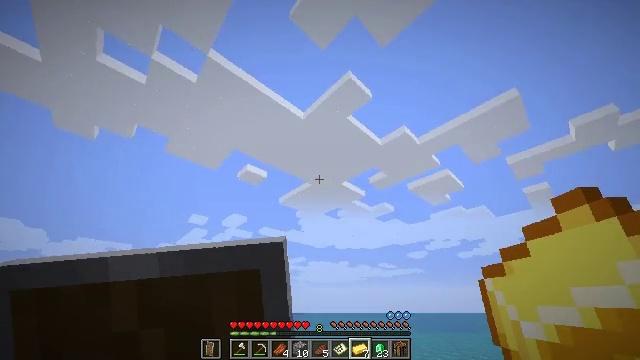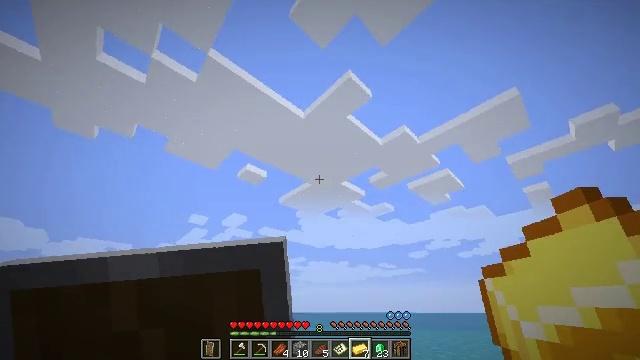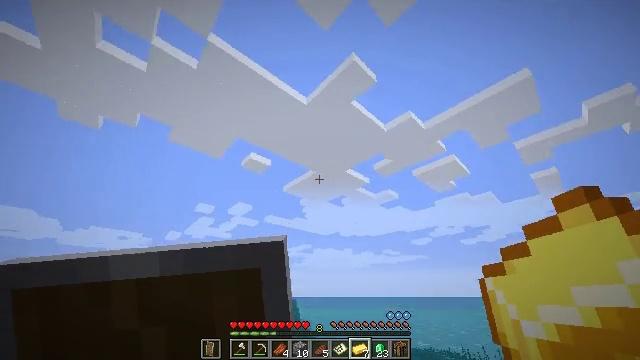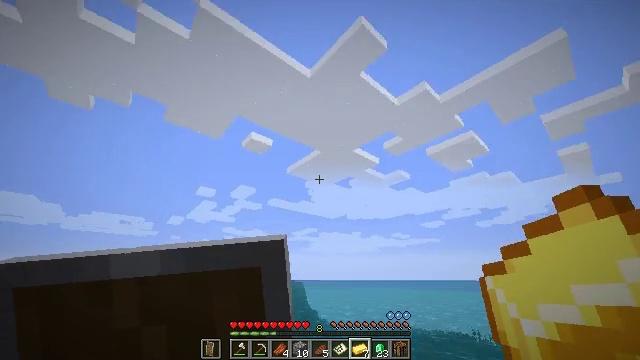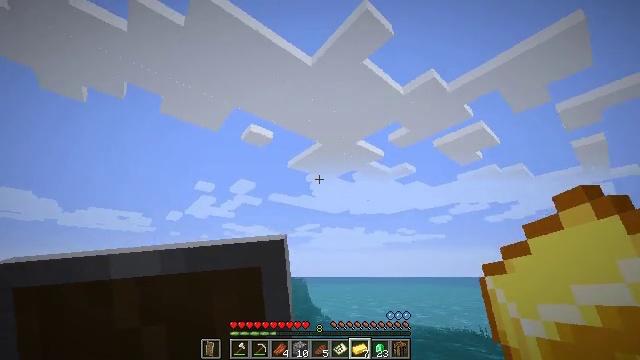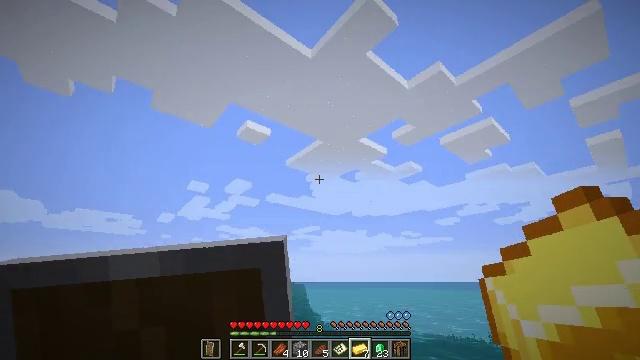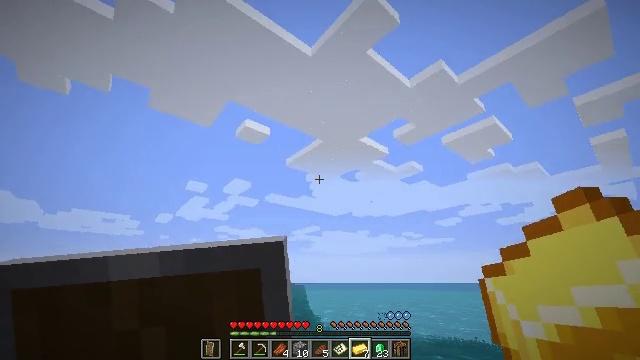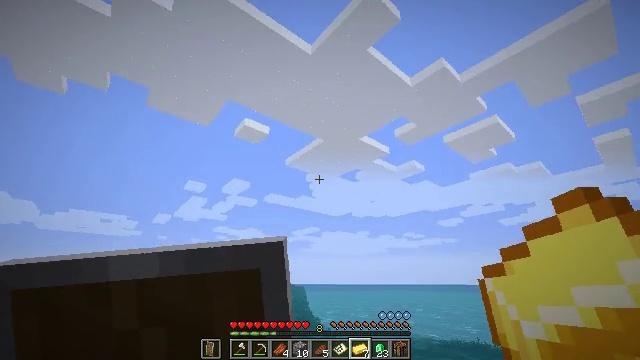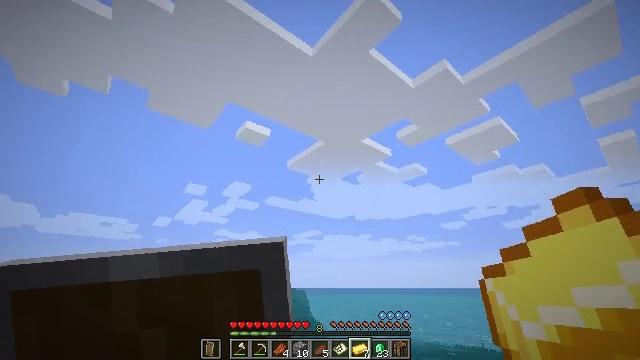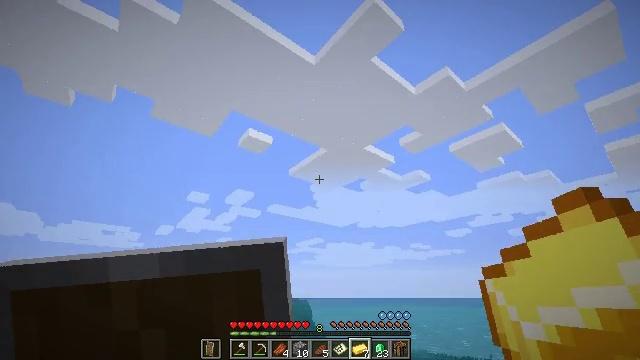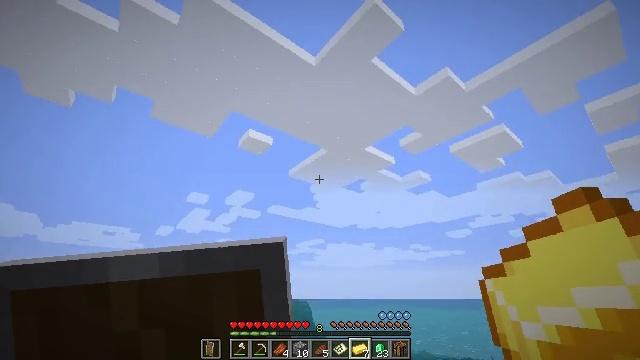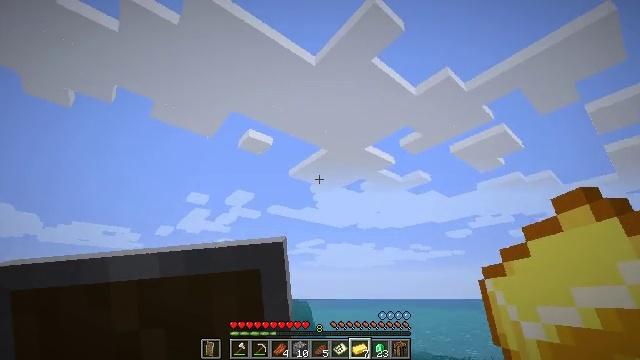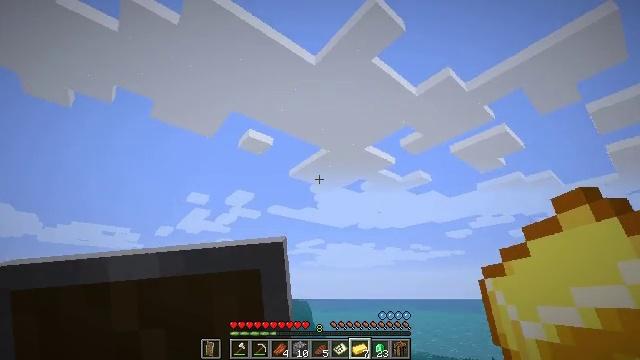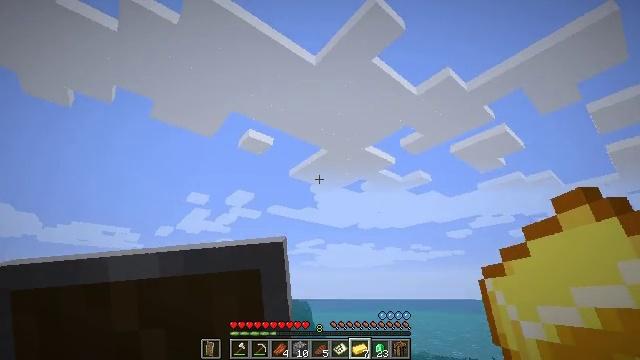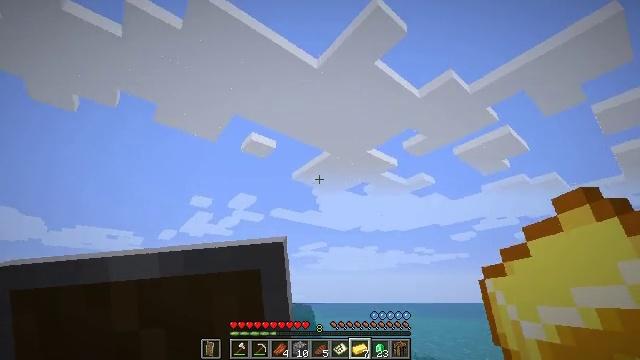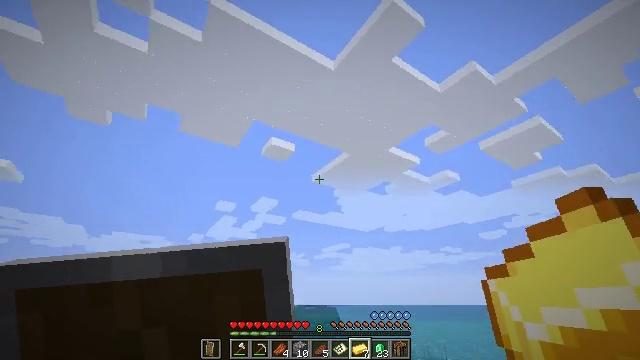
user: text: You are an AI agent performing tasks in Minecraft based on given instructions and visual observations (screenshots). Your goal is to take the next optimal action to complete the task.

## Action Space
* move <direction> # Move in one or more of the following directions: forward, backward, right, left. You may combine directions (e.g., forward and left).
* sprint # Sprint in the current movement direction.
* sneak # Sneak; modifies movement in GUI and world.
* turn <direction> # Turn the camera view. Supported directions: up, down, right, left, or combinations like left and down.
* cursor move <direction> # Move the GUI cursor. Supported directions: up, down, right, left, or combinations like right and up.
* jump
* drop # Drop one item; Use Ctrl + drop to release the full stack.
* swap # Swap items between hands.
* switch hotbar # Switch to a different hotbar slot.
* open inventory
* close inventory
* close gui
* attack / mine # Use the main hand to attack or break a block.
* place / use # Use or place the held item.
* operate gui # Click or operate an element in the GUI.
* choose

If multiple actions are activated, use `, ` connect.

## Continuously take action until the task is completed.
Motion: motion action
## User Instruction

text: Drop a filled map.
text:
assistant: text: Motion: move forward, sprint, jump
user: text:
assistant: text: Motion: move forward, sprint, turn left and down, jump
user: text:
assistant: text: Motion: move forward and move left, sprint, turn left and down, jump
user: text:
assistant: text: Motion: move forward and move left, sprint, turn down, jump
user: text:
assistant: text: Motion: move forward and move left, sprint, jump
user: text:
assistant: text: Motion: move forward and move left, sprint, jump
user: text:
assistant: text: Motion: move forward and move left, sprint, jump
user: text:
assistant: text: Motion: move forward and move left, sprint, jump
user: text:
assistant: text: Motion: move forward and move left, sprint, turn up, jump
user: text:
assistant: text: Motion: move forward and move left, sprint, jump
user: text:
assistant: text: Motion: move forward and move left, sprint, jump
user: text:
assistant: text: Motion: move forward and move left, sprint, jump
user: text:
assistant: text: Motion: move forward and move left, sprint, jump
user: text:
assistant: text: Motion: move forward and move left, sprint, jump
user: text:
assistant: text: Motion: move forward and move left, sprint, turn left, jump
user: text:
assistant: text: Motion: move forward and move left, sprint, turn left and down, jump
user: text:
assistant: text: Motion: move forward and move left, sprint, turn left and down, jump
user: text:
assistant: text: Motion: move forward and move left, sprint, turn down, jump
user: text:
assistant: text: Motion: move forward and move left, sprint, turn down, jump
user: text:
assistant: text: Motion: move forward and move left, sprint, turn down, jump
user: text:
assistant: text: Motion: move forward and move left, sprint, turn down, jump
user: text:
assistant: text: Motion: move forward and move left, sprint, jump
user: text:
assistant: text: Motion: move forward and move left, sprint, jump
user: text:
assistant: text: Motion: move forward and move left, sprint, jump
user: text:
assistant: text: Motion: move forward and move left, sprint, jump
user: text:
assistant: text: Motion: move forward and move left, sprint, jump
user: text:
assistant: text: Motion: move forward and move left, sprint, turn down, jump
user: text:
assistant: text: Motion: move forward, sprint, turn right and down, jump
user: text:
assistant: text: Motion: move forward, sprint, turn down, jump
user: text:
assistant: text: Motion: move forward, sprint, turn down, jump